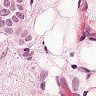
Metastatic tissue present: yes